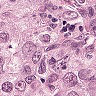
Metastatic tissue present: yes